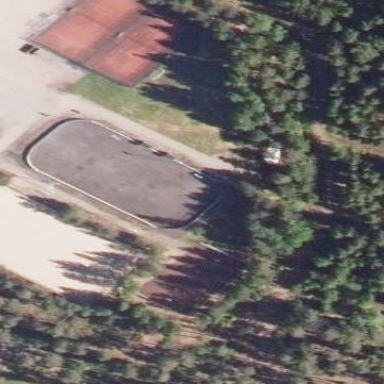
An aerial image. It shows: Ice rink used for ice hockey.